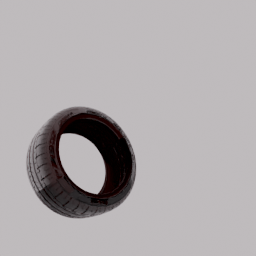
Label: mechanical